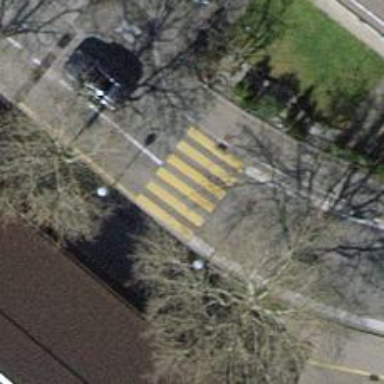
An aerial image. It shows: Marked road crossing.